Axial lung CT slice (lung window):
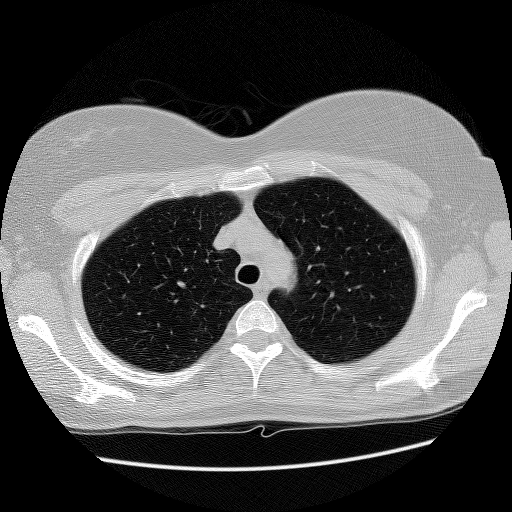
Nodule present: no